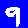
Digit: 9